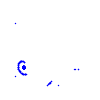
Particle: kaon